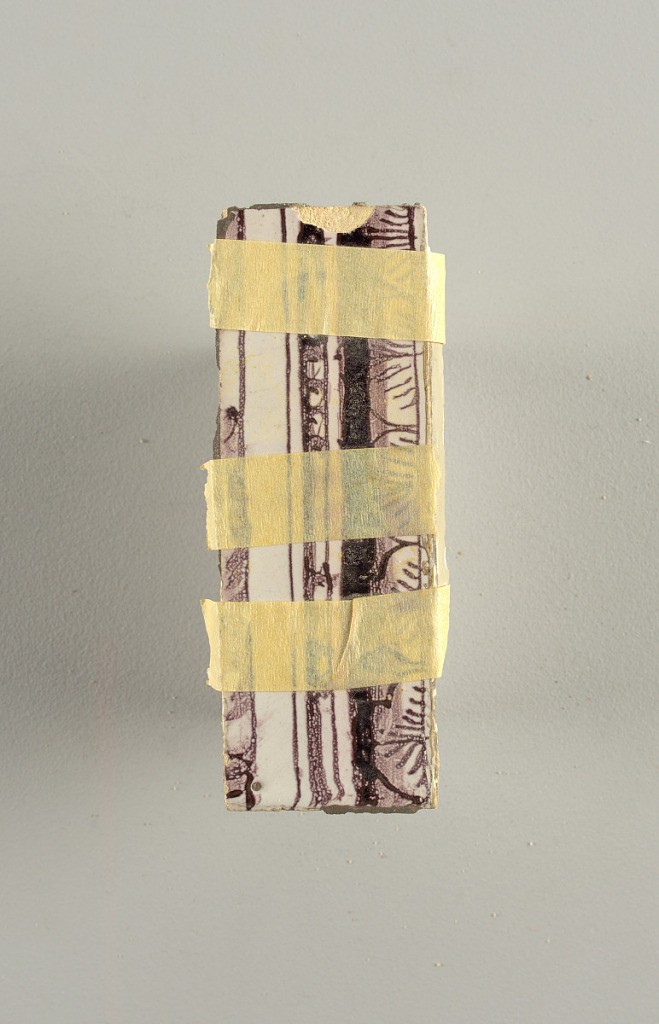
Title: Tile wall facing
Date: ca. 1725
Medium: Tin-glazed earthenware, underglaze
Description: Horizontal rectangle.  Thirty tiles wide and twenty-three tiles high with opening for fireplace eleven tiles wide and ten high.  Foliage arabesques disposed about three vertical axes from which are emphazised by urns at center and right, and at left by the figure of a standing woman carrying an infant on her arm and accompanied by two children.